Interaction volume radius: 5 \u00c5
Interaction volume height: 25 \u00c5
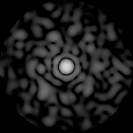
Disorder parameter: 0.8382